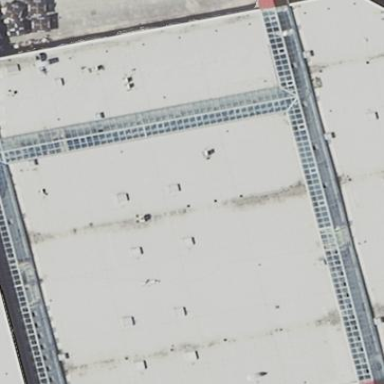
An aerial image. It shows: Building with gabled glass roof.